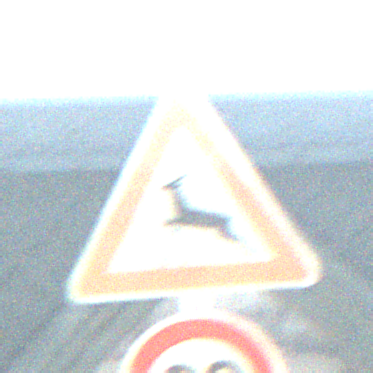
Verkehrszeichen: WildwechselRechts
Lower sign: Geschwindigkeit90
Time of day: Midday
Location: Outdoor (Suburban)
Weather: Clear
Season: NotSpecified
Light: Natural